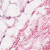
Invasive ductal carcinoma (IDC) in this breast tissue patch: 0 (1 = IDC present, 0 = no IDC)